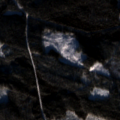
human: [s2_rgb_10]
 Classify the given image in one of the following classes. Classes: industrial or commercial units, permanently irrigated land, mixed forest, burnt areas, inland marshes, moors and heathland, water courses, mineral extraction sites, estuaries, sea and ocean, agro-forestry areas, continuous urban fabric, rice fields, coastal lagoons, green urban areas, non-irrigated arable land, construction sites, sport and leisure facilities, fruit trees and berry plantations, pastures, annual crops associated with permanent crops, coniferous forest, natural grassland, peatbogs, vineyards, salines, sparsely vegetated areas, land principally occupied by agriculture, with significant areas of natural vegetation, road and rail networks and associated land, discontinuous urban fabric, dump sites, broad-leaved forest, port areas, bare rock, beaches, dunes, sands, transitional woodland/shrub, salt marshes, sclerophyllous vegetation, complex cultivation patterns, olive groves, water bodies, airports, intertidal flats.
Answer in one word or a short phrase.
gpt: coniferous forest, mixed forest, transitional woodland/shrub